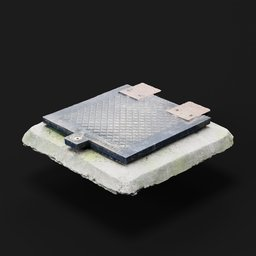
Label: mechanical